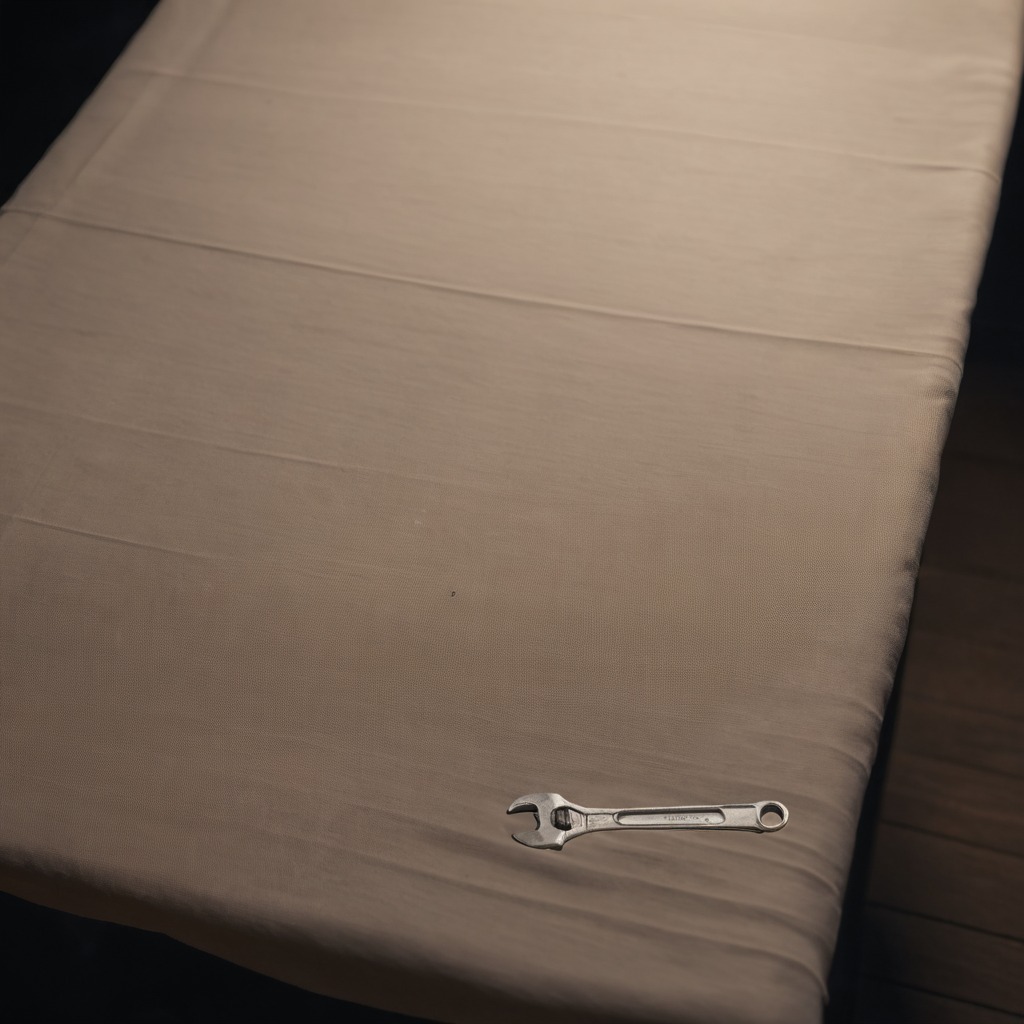
An wrench is lying on a wooden table.